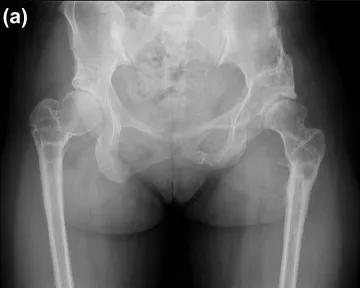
The X-rays of the case. (a) Preoperative plain radiography of the pelvis.
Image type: radiology (x_ray)